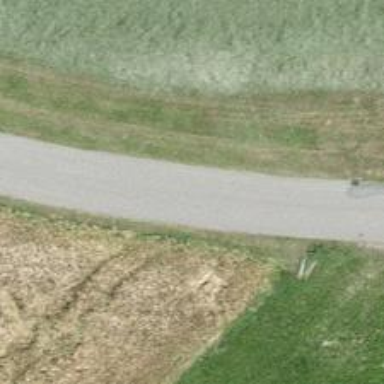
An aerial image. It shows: Unclassified road with gravel and asphalt surface.